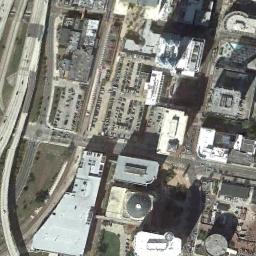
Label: commercial_area